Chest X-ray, PA view. Patient: 52 years old, sex F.
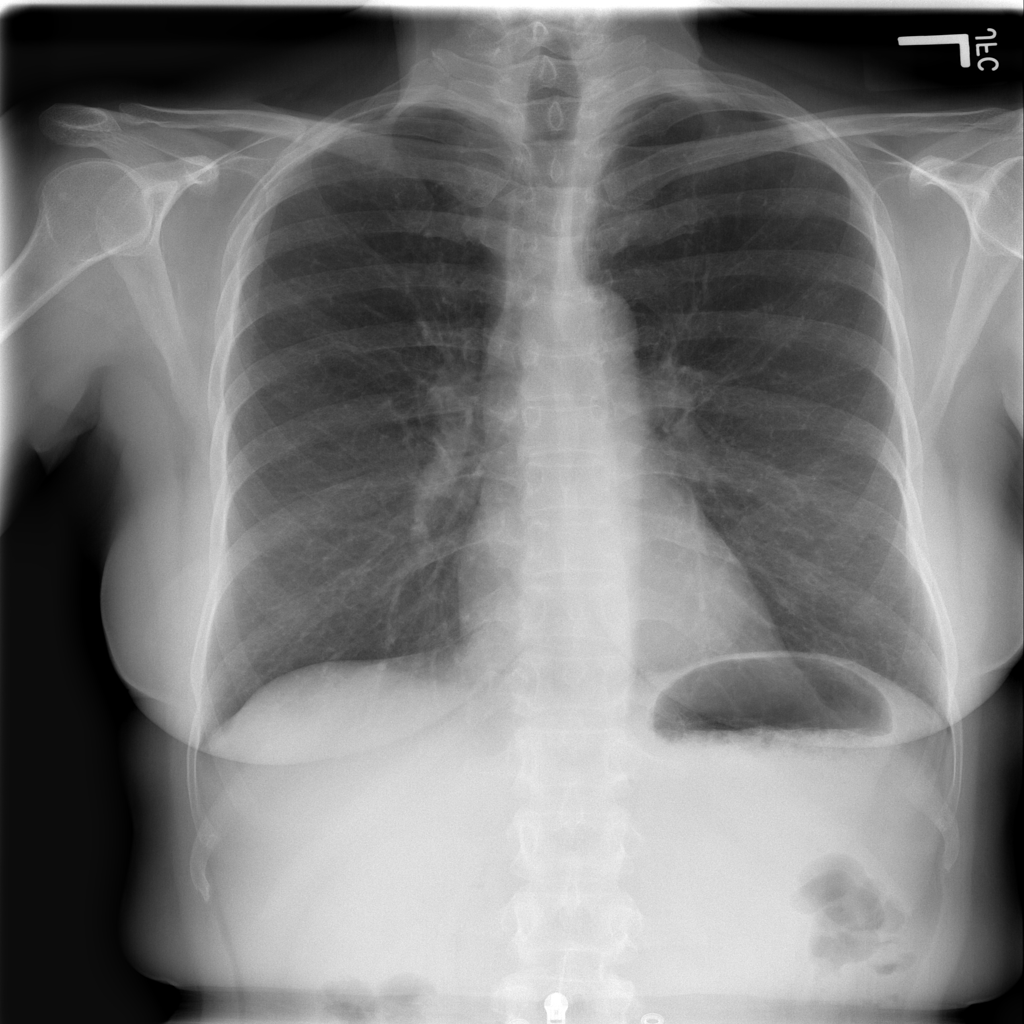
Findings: No Finding